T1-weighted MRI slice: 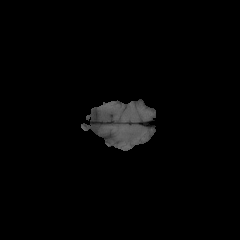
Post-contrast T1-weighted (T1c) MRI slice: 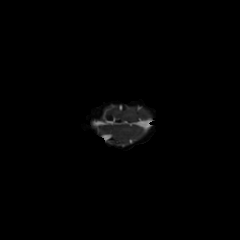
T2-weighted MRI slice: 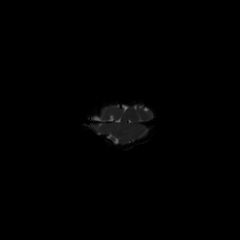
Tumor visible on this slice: no